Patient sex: F
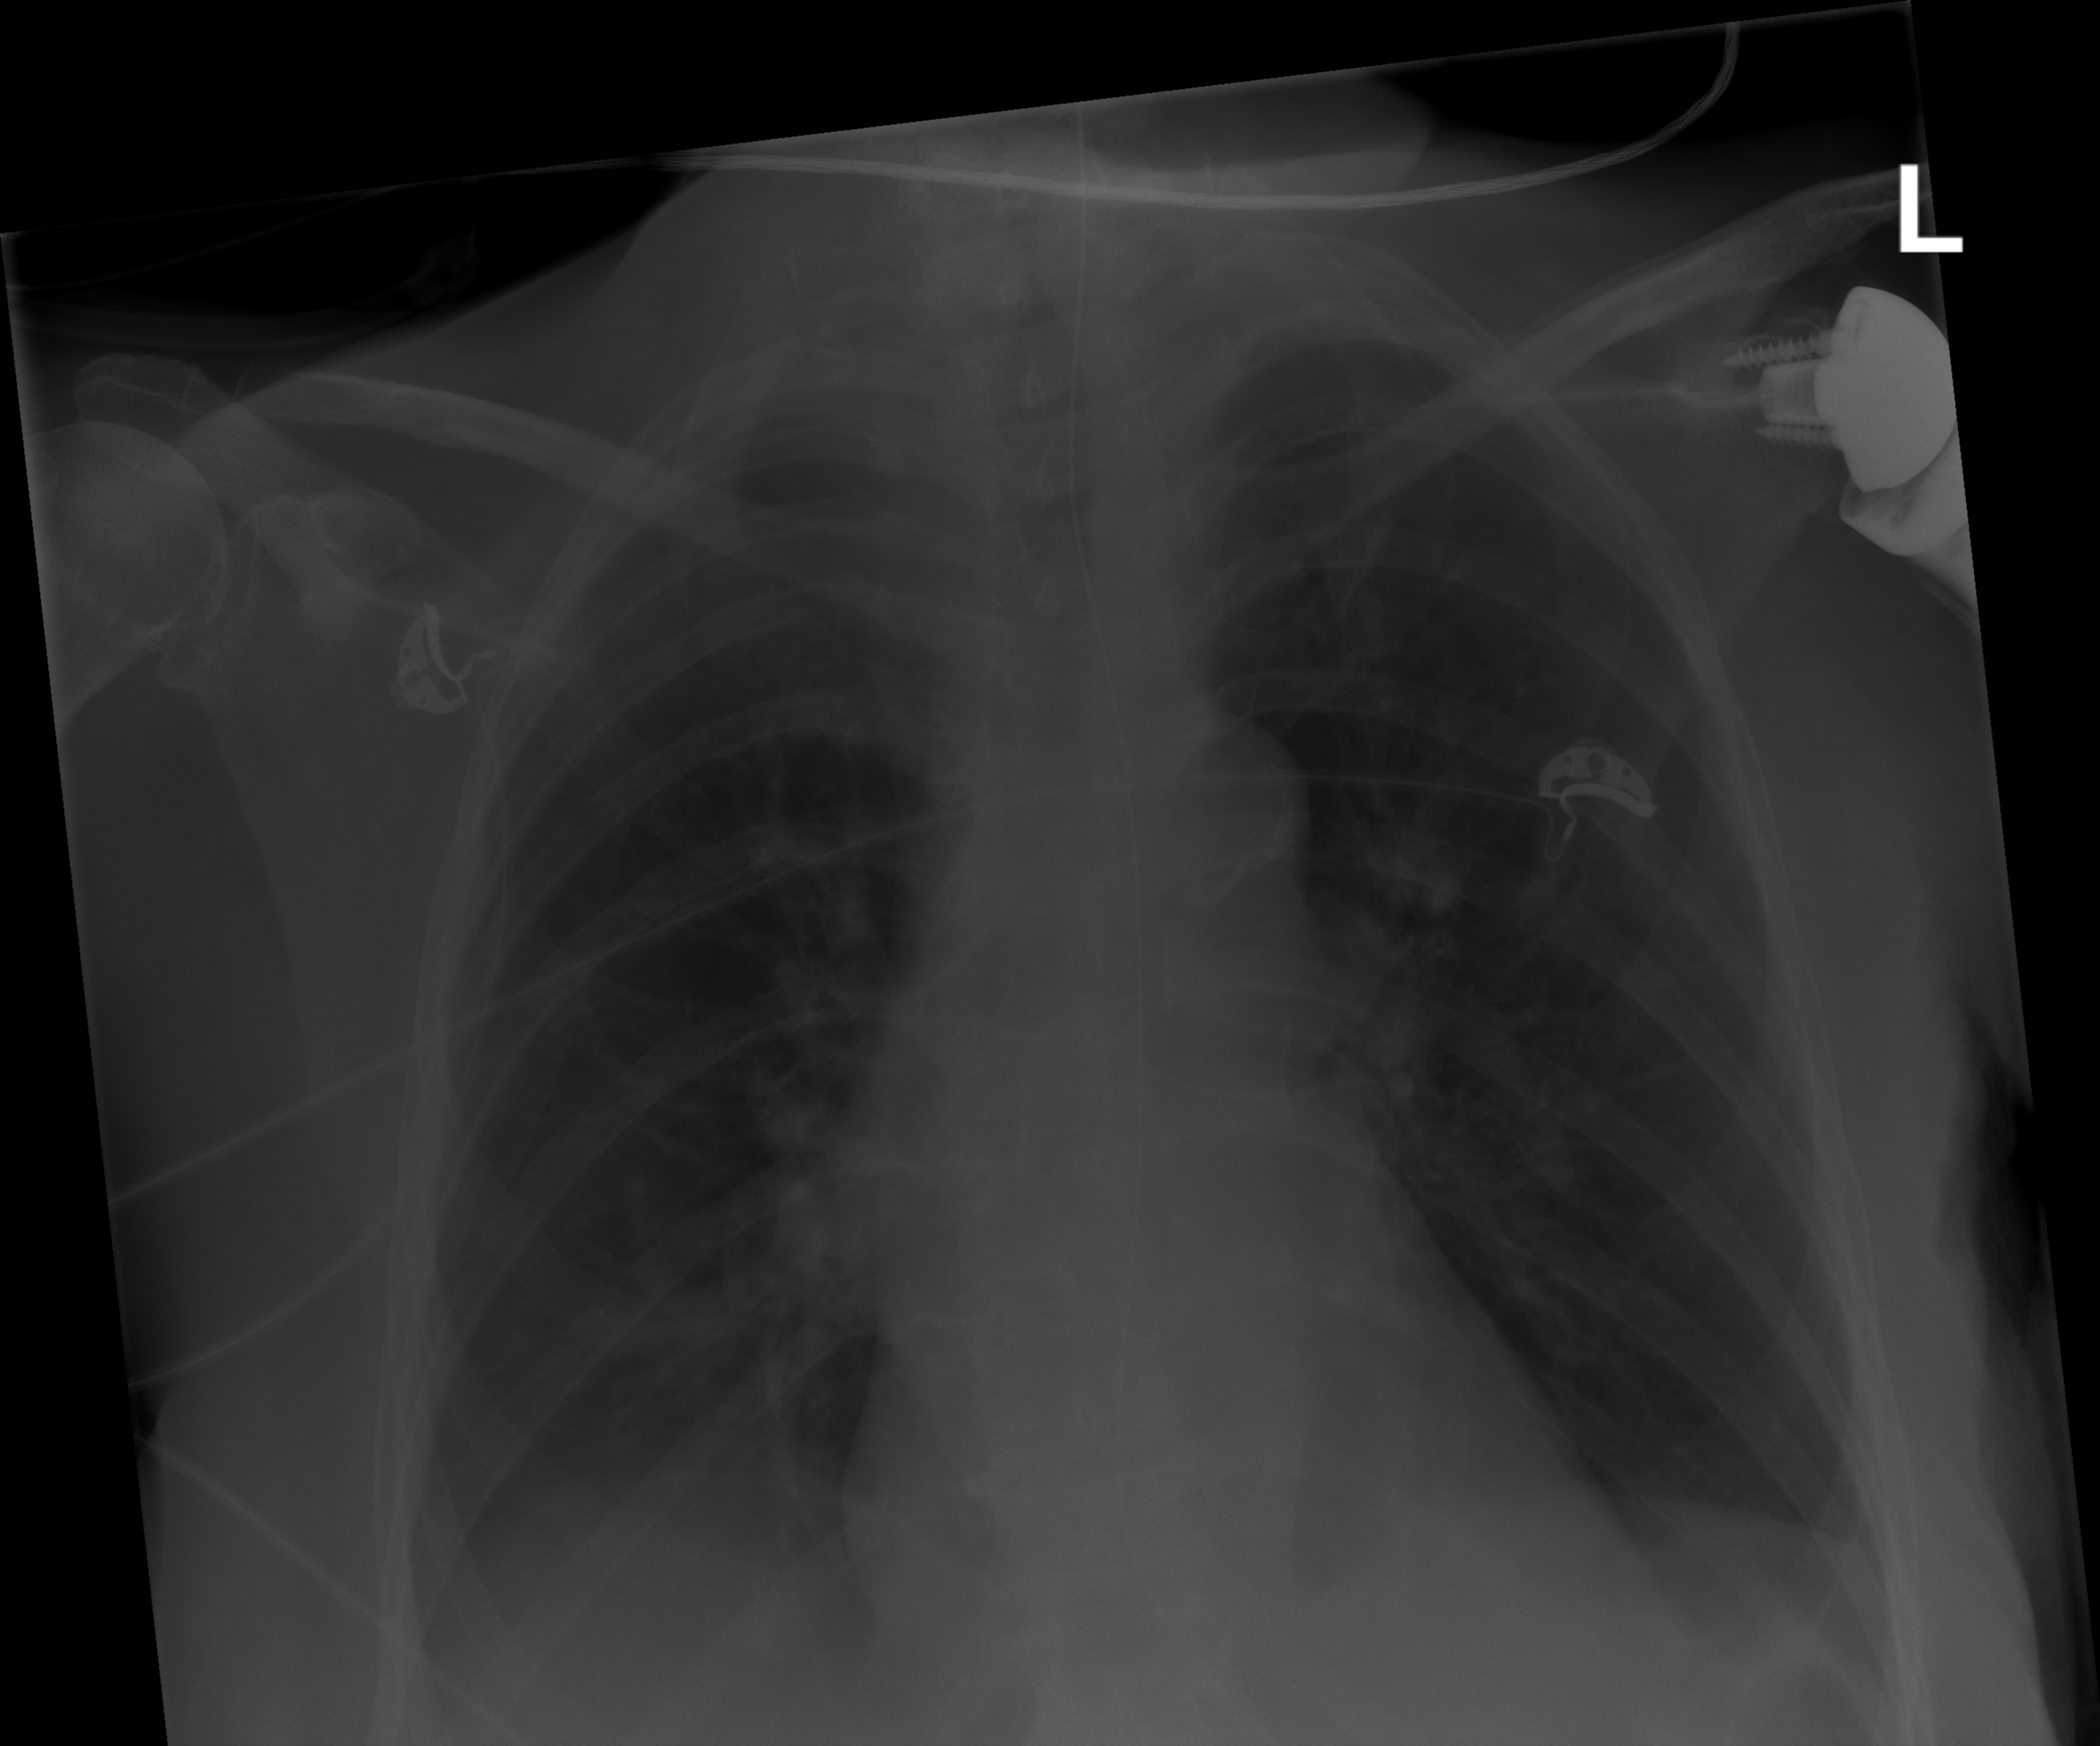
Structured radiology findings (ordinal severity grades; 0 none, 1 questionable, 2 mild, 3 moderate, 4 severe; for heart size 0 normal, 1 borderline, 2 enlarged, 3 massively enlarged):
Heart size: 0
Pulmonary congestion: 1
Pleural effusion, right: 2
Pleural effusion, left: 1
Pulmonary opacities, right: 3
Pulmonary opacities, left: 0
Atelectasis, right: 2
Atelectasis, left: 0